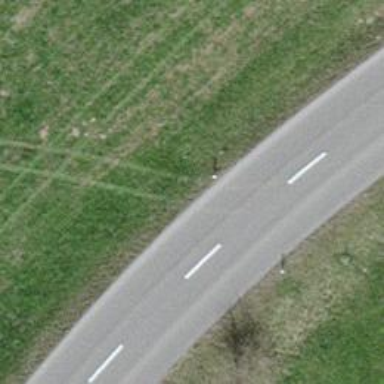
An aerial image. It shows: Secondary road with asphalt surface.